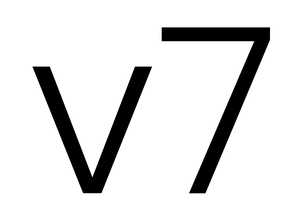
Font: Poppins-Light